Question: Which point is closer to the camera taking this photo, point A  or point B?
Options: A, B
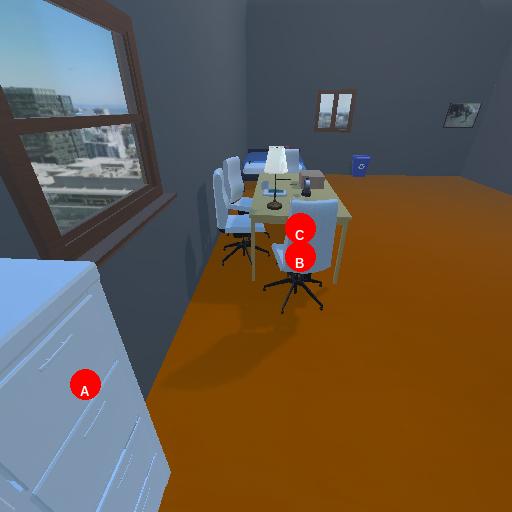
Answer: A